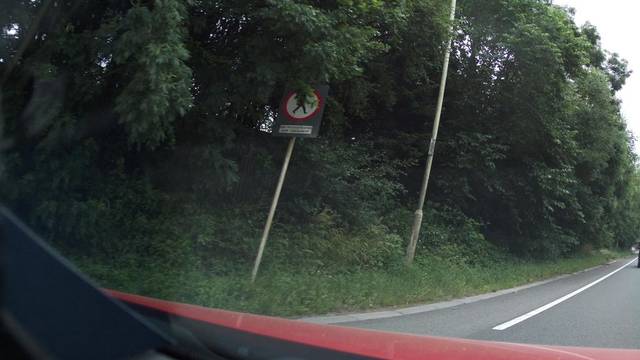
Region: United Kingdom
Coordinates: 51.531, -3.116